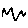
Label: zigzag